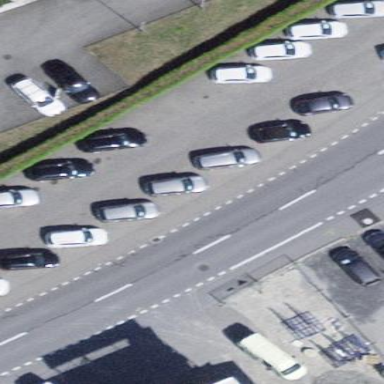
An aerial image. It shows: Diagonal parking area.